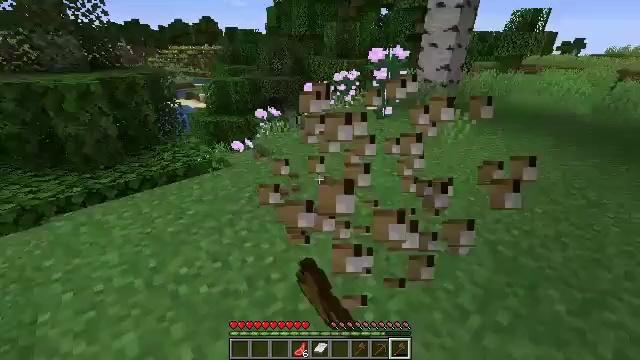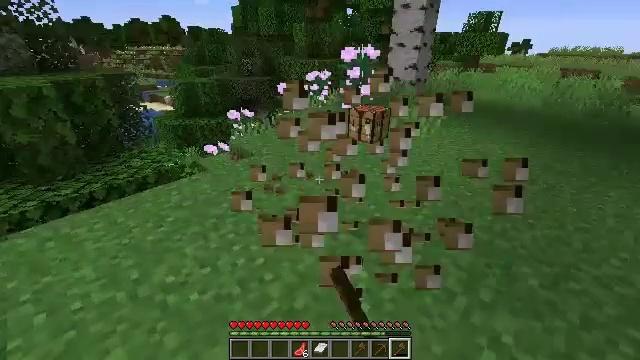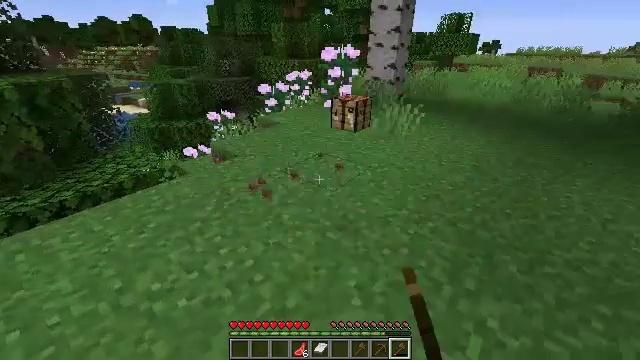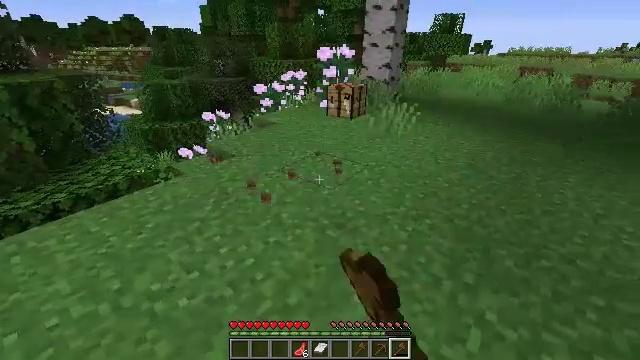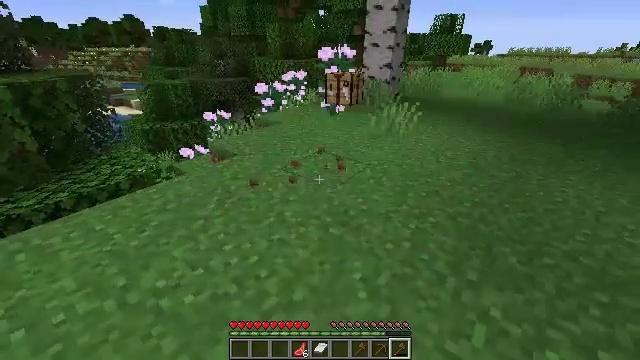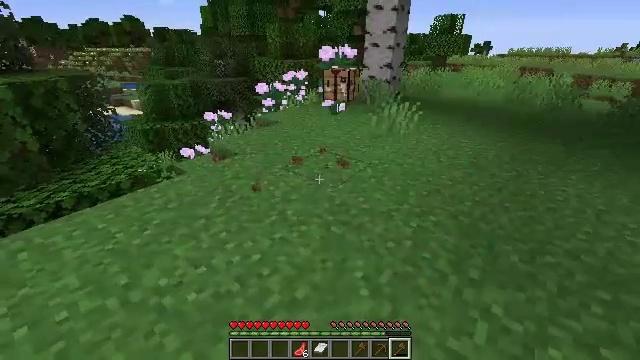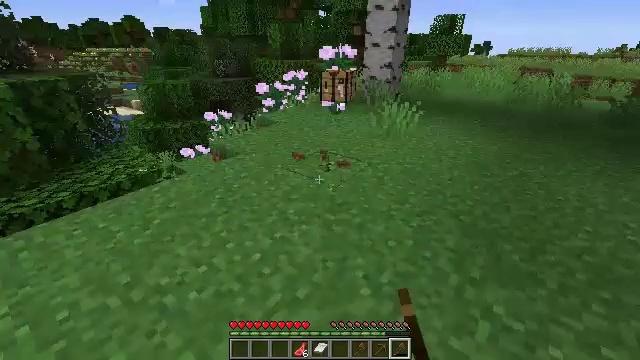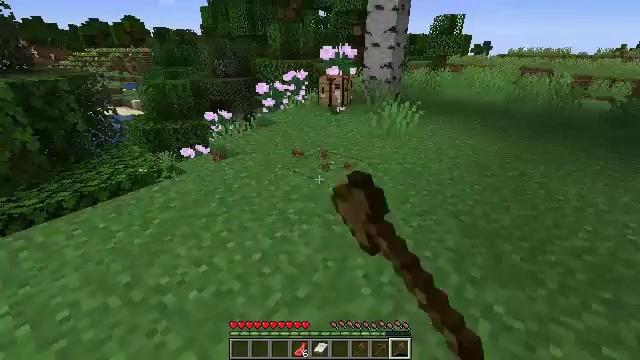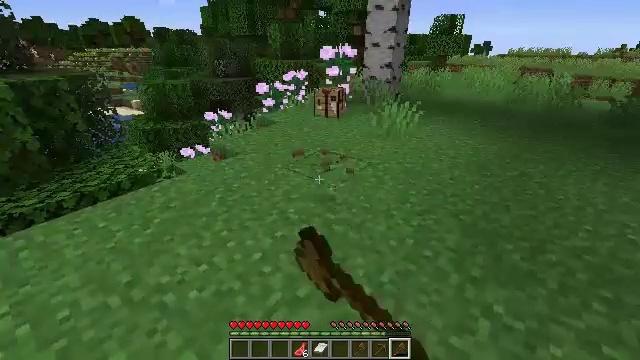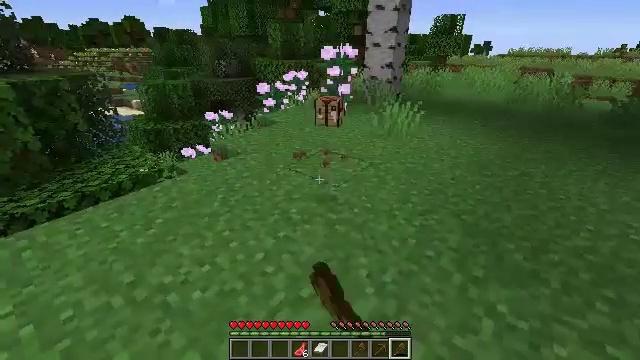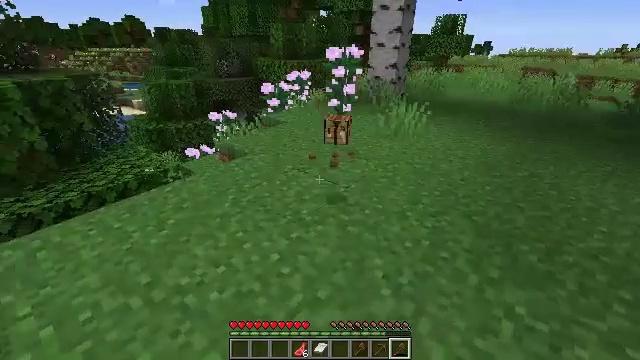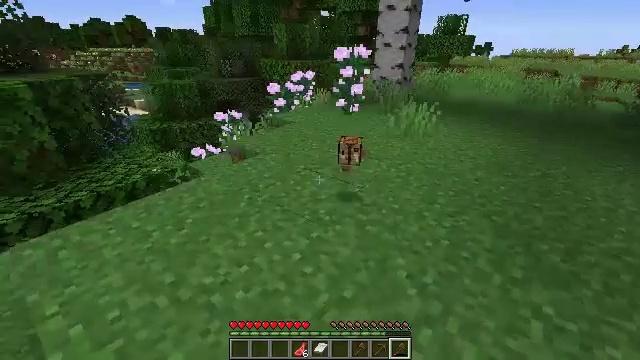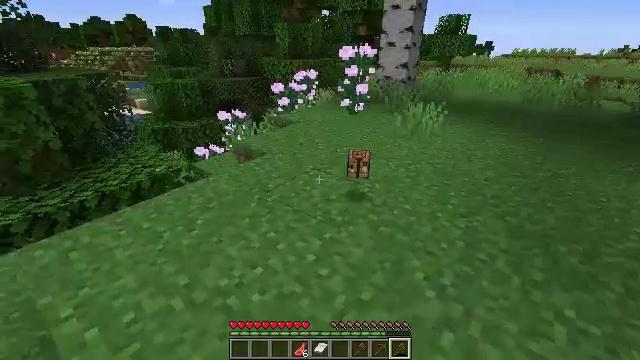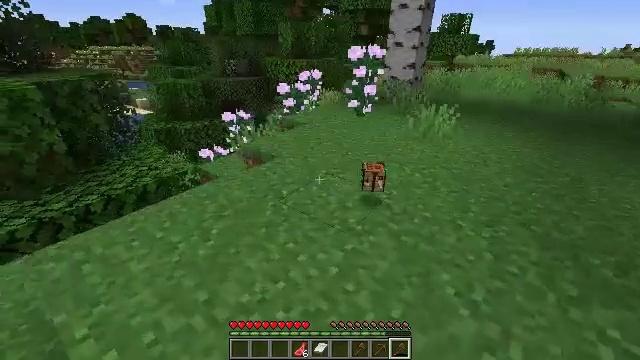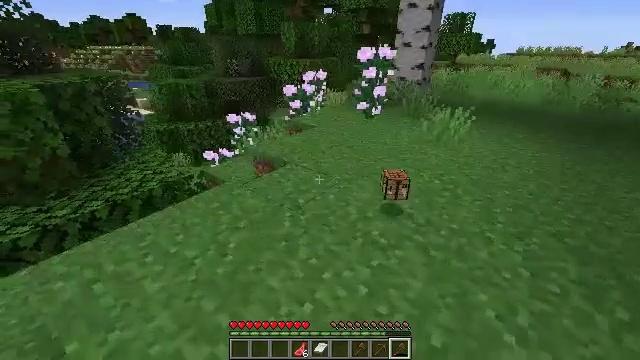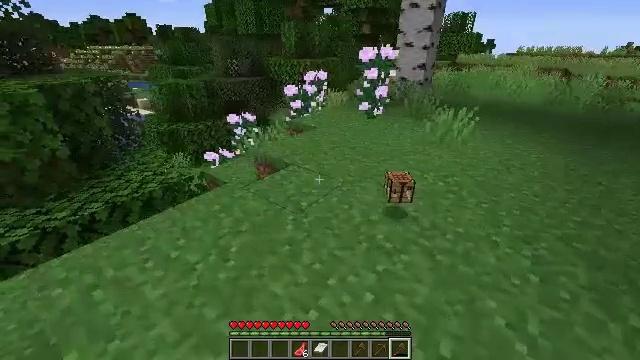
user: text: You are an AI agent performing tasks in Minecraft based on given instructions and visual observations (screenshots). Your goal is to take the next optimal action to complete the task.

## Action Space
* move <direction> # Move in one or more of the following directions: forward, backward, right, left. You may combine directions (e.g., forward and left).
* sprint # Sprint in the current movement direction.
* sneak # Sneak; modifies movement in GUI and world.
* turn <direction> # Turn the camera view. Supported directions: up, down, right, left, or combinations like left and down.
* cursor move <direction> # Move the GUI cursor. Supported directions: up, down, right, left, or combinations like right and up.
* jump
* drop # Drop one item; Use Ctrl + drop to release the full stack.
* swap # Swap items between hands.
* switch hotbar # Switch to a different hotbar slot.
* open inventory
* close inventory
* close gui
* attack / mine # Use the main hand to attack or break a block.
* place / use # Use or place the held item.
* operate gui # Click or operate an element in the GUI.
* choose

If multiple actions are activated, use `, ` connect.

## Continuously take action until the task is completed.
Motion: motion action
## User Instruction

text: Hunt animals.
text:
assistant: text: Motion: turn right, attack / mine
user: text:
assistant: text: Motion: turn right, attack / mine
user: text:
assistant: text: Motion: turn right, attack / mine
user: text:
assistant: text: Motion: attack / mine
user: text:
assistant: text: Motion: attack / mine
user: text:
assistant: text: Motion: attack / mine
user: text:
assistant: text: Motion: attack / mine
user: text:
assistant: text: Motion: attack / mine
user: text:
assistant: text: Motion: move left
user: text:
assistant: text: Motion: move left
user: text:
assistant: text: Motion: move left
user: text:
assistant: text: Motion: move forward and move left
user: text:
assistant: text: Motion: move forward and move left
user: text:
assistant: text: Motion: move forward and move left
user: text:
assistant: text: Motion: move forward
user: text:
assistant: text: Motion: move forward
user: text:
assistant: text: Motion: move forward
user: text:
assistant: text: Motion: move forward
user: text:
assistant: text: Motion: move forward and move right
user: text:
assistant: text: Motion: move forward and move right, turn left and up
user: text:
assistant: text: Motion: move forward and move right, turn left and up
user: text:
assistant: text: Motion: move forward and move right, turn left and up
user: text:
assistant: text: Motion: move forward and move right, turn left
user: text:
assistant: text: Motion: move forward and move right
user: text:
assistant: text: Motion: move forward and move right
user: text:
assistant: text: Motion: move forward and move right
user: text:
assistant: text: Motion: move forward and move right
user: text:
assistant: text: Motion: move right
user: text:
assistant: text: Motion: move right
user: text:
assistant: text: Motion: move right